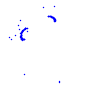
Particle: proton